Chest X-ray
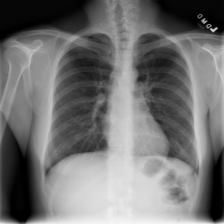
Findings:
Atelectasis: negative
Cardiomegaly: negative
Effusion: negative
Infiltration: negative
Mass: negative
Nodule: negative
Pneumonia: negative
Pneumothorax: negative
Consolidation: negative
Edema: negative
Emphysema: negative
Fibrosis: negative
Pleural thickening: negative
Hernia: negative